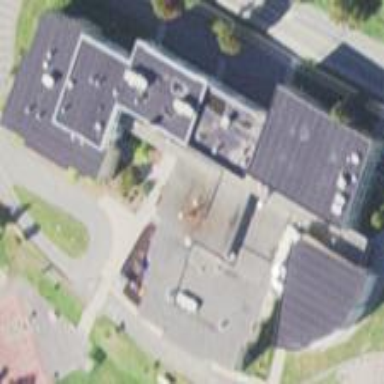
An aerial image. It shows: School.